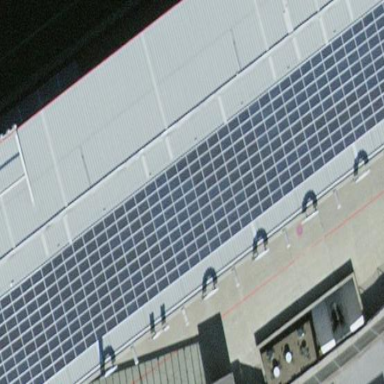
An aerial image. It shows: Solar power generator using photovoltaic method with solar photovoltaic panel types.